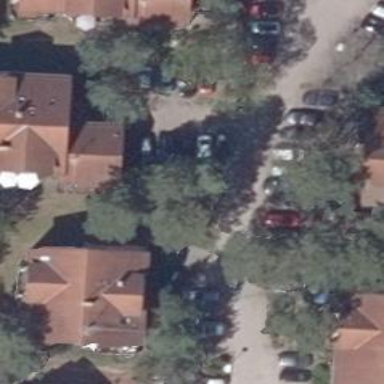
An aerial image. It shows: Living street.